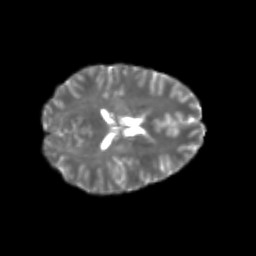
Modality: T2w
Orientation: axial
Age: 23
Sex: female
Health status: healthy
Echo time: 0.074 s